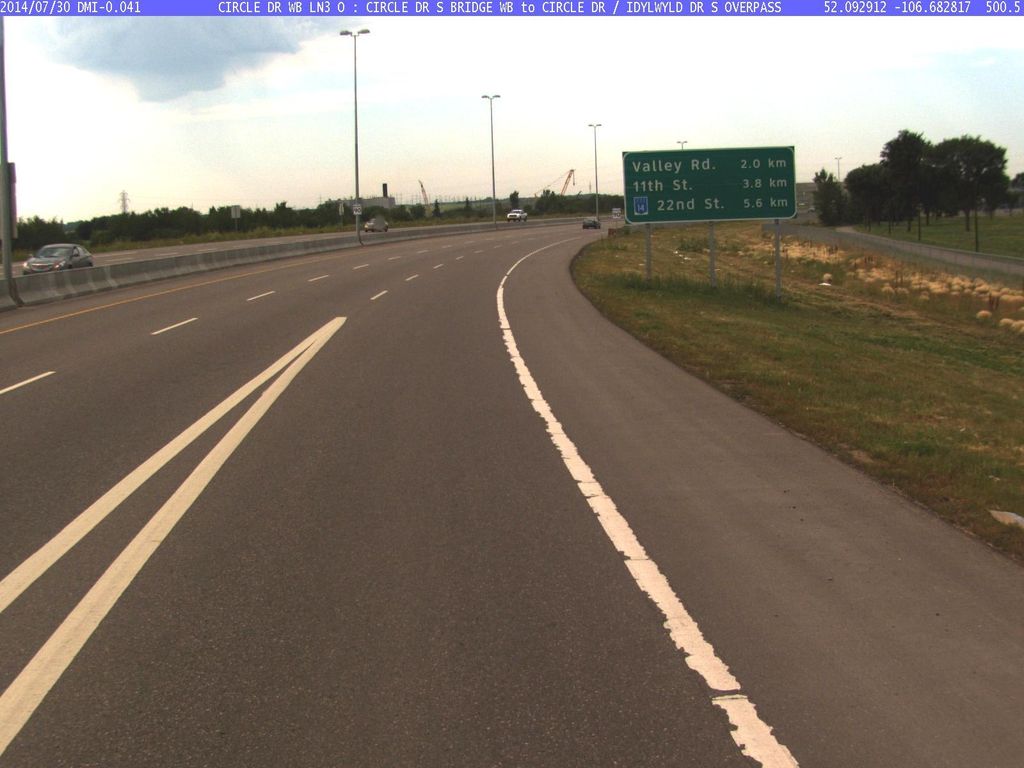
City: saskatoon